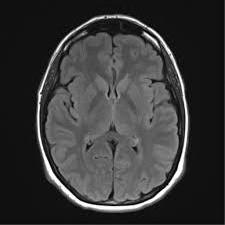
Label: notumor